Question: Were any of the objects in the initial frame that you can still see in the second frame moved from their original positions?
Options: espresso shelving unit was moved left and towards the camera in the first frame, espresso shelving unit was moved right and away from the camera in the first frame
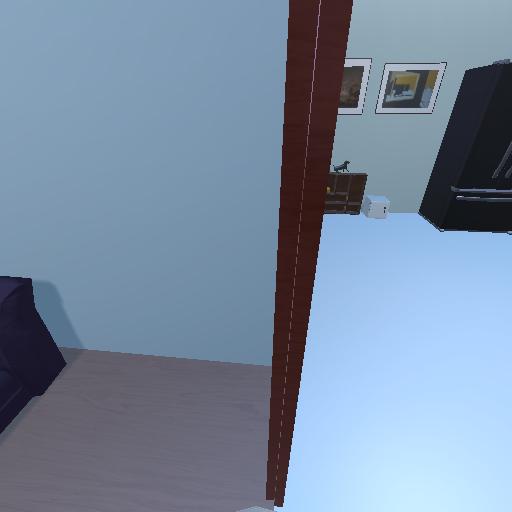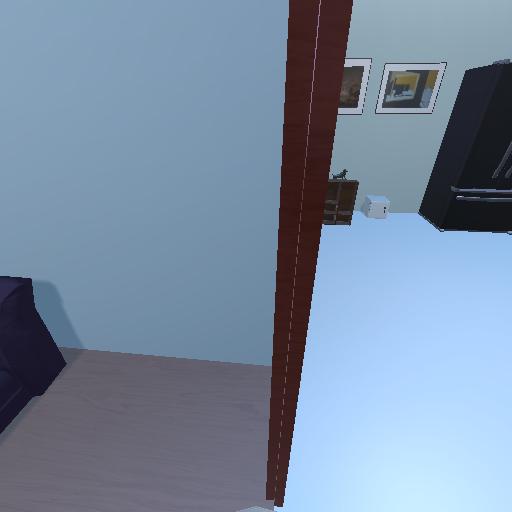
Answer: espresso shelving unit was moved left and towards the camera in the first frame